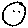
Label: circle